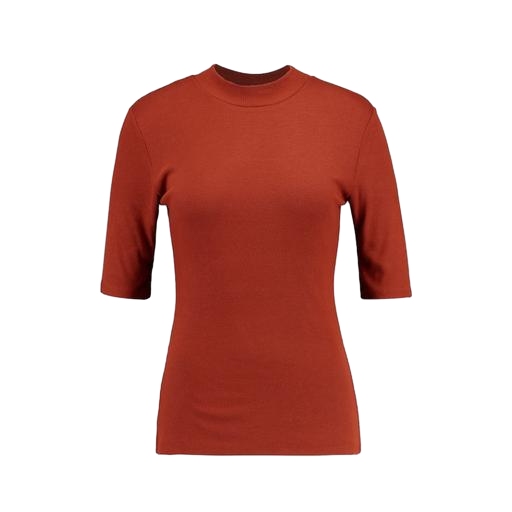
high-neck ribbed-jersey t-shirt, multicolor vero moda rust high neck blouse, high-neck top, white background